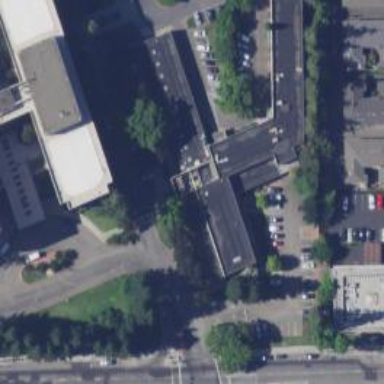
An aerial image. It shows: Parking space is available.